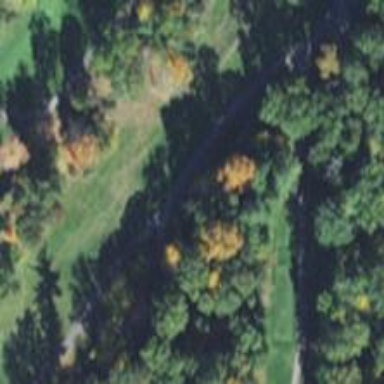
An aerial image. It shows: Path for both roads and golfers.